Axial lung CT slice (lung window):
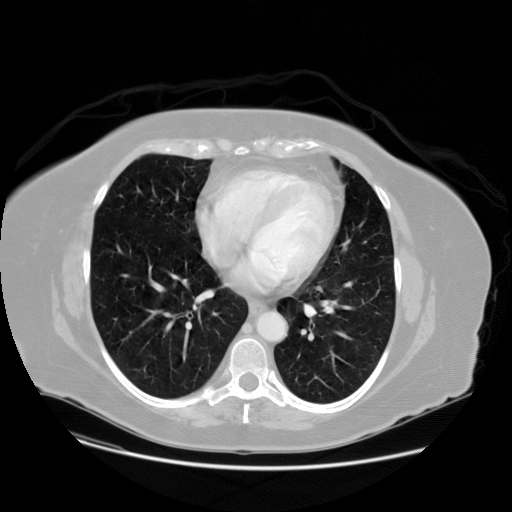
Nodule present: no